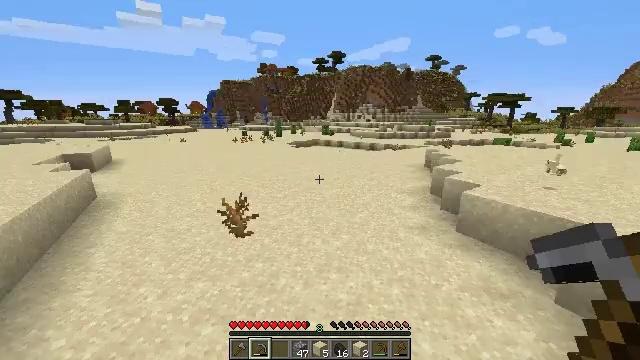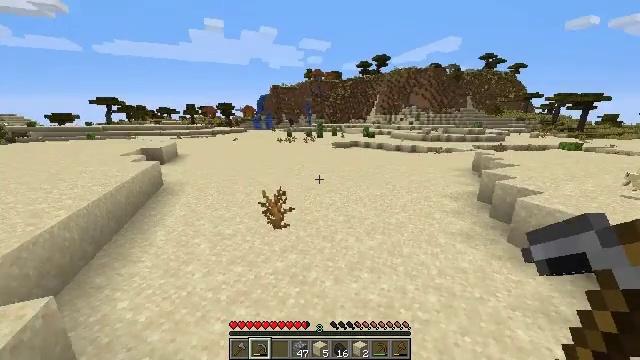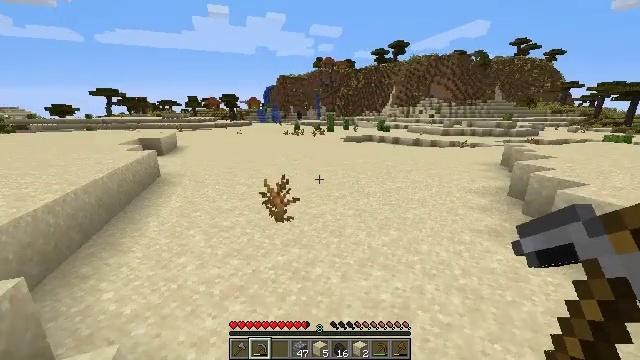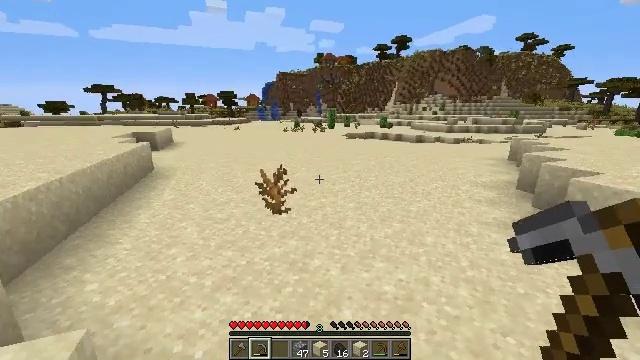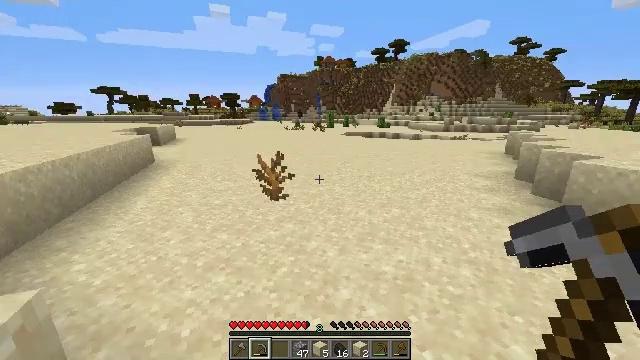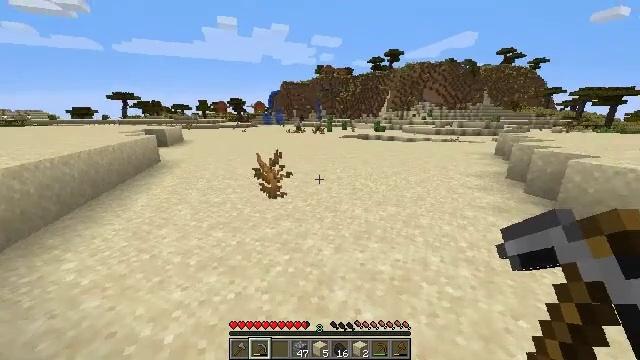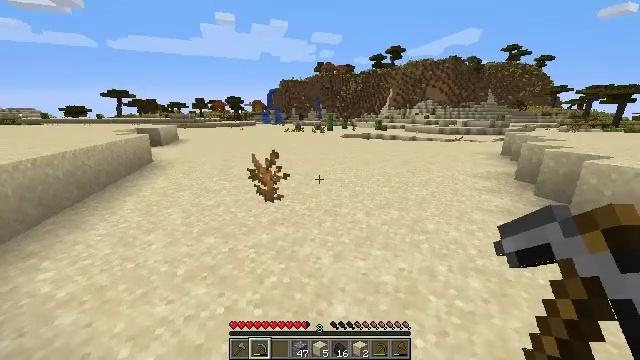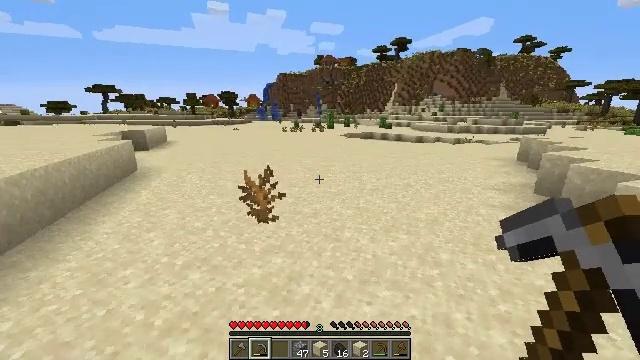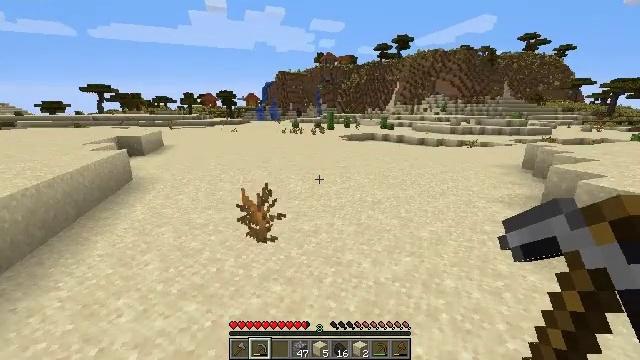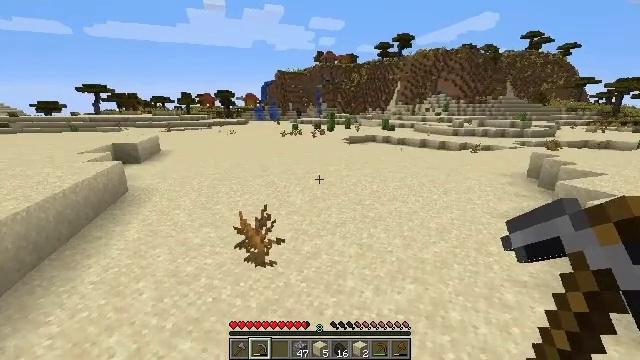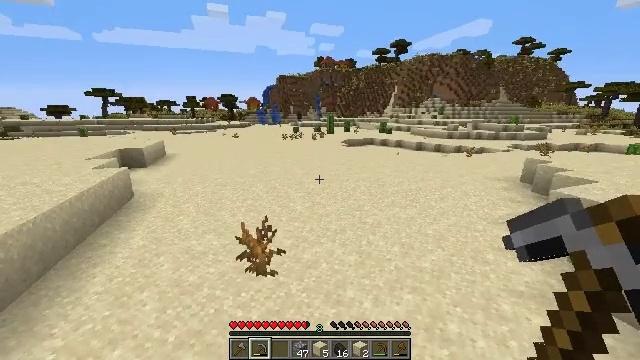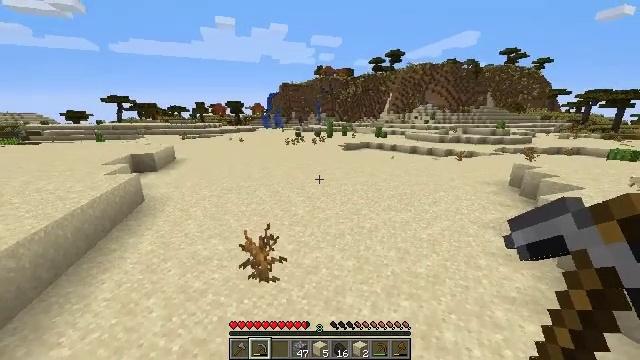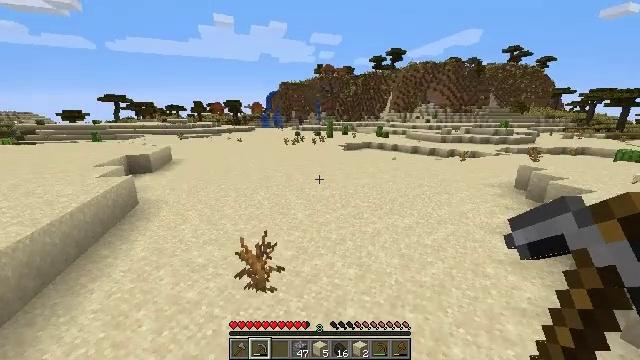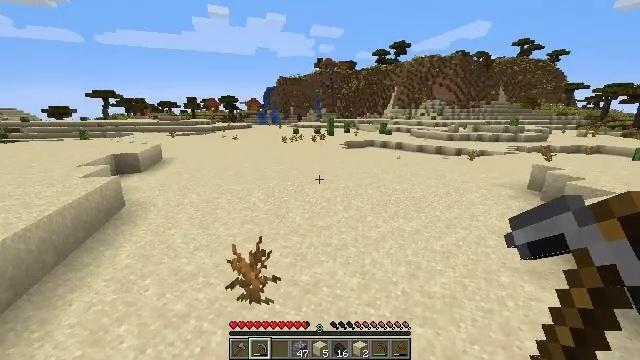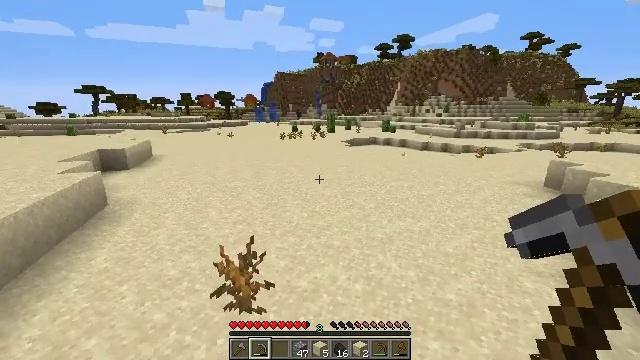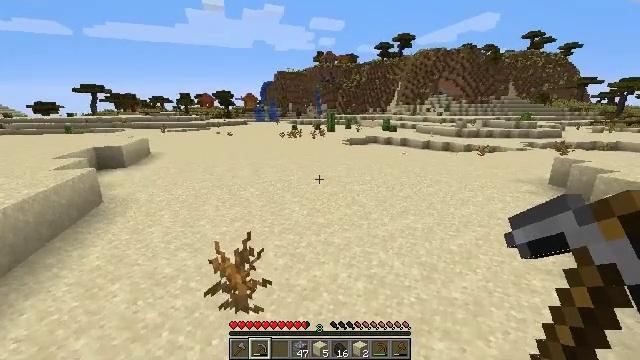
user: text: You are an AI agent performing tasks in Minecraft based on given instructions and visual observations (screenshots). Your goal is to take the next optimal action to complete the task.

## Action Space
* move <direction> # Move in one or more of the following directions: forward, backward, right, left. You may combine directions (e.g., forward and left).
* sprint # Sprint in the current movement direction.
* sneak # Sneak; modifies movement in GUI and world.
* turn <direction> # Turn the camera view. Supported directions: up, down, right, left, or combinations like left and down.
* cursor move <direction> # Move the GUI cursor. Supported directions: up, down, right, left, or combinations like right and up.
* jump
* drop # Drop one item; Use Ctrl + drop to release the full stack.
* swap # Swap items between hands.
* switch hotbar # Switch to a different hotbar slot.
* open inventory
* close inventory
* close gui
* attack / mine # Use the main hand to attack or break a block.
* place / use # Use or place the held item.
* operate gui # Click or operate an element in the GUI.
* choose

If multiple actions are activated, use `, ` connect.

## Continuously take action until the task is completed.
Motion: motion action
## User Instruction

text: Break the hay block to collect it.
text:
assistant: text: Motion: move forward, turn left
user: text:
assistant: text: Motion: move forward, turn left
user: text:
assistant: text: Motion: move forward
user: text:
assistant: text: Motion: move forward
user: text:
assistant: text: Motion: move forward
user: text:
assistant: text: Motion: move forward
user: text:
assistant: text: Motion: move forward, jump
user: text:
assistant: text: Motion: move forward, jump
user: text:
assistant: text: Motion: move forward, jump
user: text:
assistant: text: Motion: move forward, jump
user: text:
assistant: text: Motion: move forward, jump
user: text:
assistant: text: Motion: move forward, jump
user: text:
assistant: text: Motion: move forward, jump
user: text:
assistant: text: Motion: move forward, jump
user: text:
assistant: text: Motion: move forward
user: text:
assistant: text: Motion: move forward, turn left
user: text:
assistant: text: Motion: move forward, turn left and down
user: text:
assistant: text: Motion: move forward, turn left and up
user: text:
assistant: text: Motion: move forward, turn left
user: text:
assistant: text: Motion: move forward
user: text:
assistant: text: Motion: move forward
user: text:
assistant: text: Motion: move forward
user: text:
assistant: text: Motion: move forward
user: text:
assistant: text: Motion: no_op
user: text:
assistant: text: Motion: no_op
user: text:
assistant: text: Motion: no_op
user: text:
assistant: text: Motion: no_op
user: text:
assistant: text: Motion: move forward
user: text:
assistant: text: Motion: move forward
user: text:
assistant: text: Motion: move forward